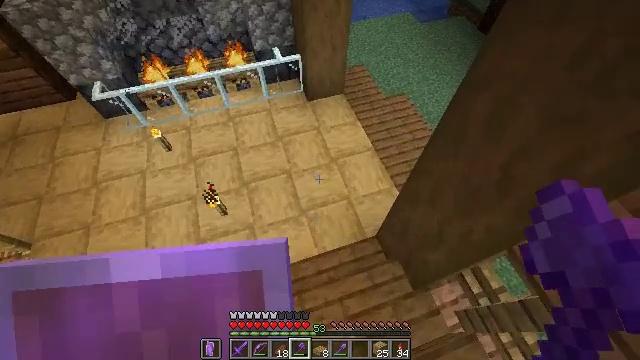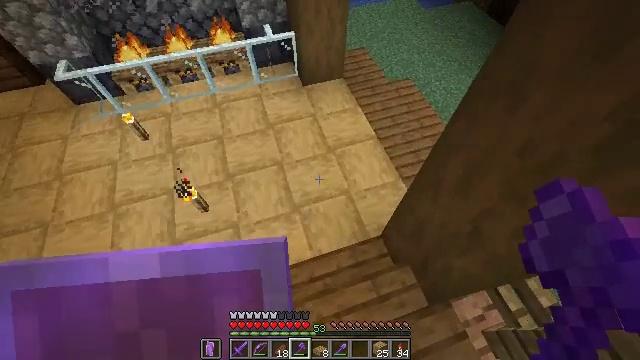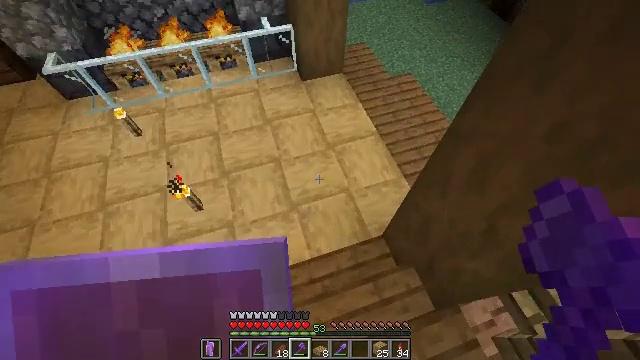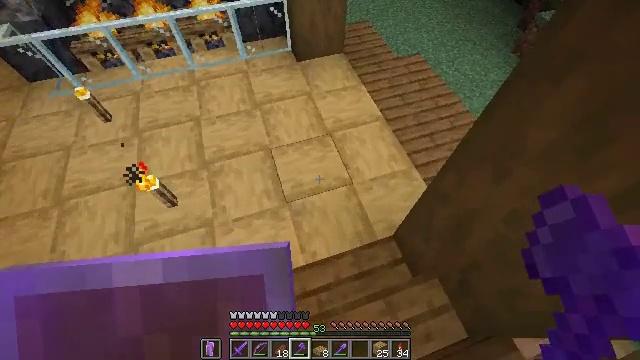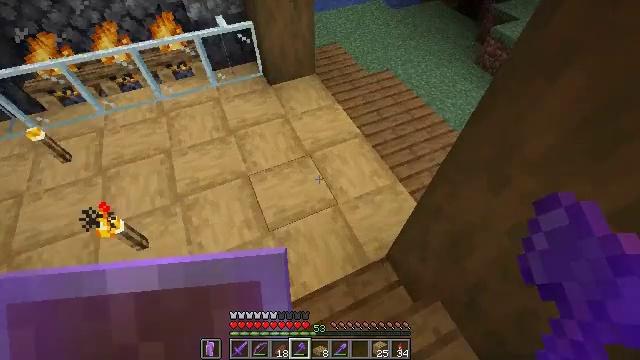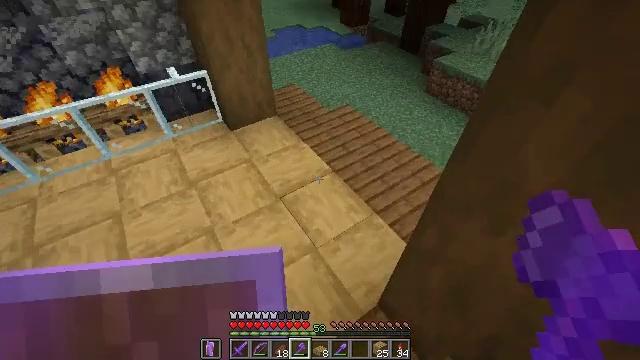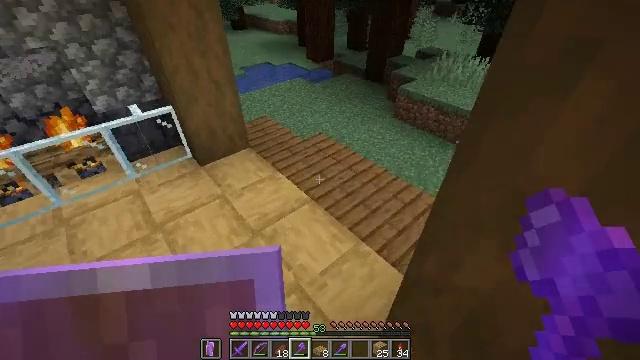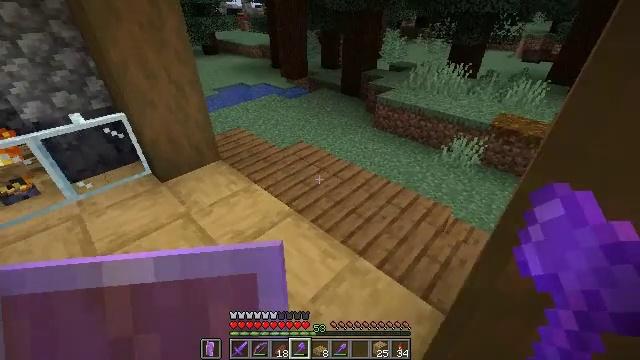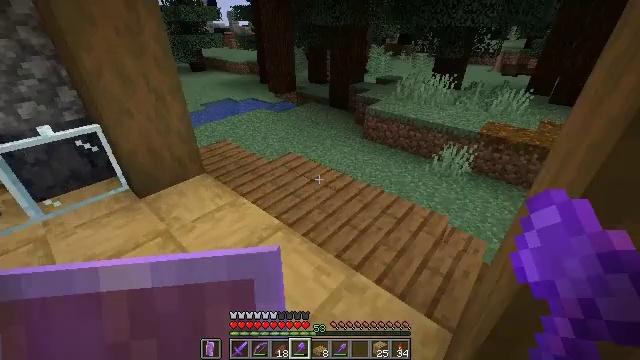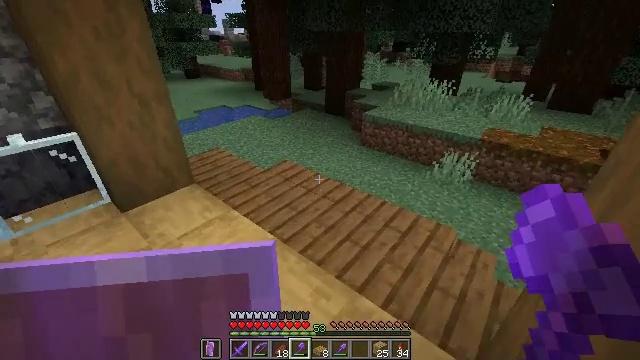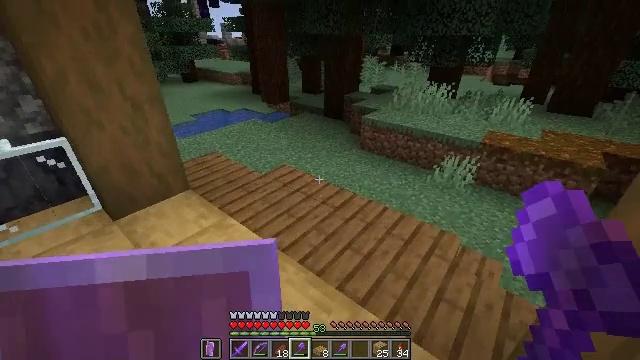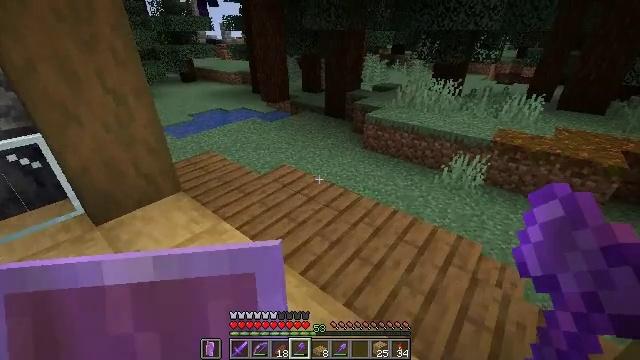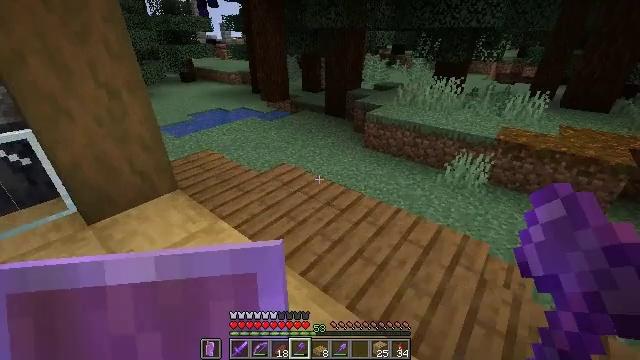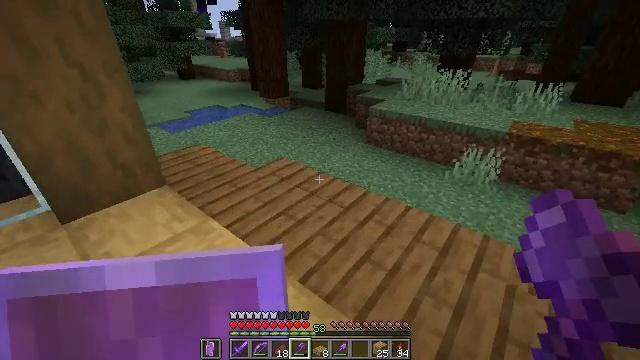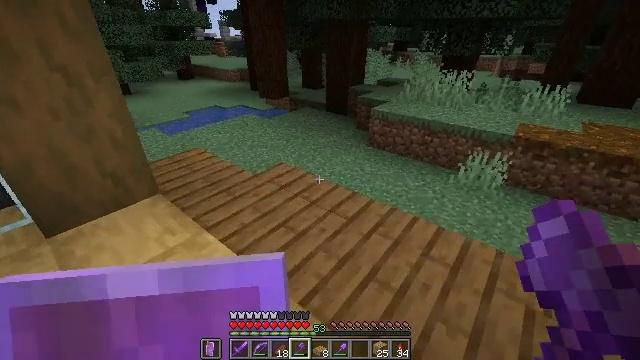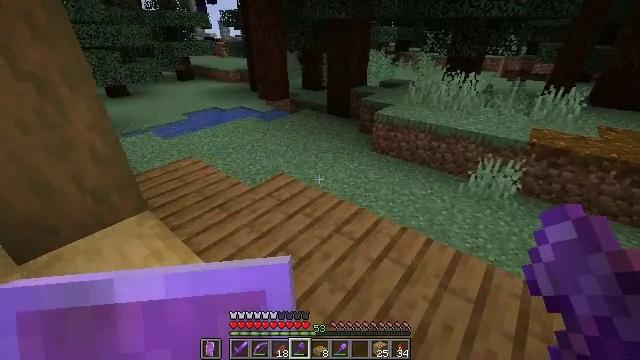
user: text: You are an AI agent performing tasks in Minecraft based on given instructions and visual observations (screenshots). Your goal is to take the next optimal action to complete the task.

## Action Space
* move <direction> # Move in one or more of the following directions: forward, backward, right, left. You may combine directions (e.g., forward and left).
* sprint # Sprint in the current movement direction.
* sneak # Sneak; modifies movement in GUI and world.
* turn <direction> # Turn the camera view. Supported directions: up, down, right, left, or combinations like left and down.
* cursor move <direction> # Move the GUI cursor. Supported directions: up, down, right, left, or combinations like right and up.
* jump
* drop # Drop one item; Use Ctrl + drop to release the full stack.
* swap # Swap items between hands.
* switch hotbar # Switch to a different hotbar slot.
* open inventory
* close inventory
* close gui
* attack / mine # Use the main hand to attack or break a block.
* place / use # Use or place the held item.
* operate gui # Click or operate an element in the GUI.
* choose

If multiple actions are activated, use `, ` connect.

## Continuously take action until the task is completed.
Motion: motion action
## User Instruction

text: Break the grass block.
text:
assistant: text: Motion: move forward
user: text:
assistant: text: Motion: move forward
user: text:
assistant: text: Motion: move forward
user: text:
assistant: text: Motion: move forward, turn right and up
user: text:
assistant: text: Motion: move forward, turn right and up
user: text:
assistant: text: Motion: move forward, turn right and up
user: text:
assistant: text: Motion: move forward, turn right and up
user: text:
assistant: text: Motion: move forward, turn right and up
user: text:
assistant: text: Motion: move forward, turn right and up
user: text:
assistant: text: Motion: move forward
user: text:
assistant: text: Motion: move forward
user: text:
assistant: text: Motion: move forward
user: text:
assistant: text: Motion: move forward
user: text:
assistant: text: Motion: move forward
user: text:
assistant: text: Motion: move forward
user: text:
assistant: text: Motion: move forward, turn left
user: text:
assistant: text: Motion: move forward, turn left
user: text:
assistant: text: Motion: move forward, turn left
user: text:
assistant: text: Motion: move forward, turn left
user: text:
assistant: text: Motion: move forward
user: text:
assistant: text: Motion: move forward, turn left
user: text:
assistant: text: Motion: move forward
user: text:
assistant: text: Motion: move forward, turn left
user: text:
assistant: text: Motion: move forward
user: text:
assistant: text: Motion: move forward
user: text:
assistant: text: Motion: move forward
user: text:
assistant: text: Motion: move forward
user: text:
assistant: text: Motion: move forward, turn left
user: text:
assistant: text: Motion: move forward, turn left
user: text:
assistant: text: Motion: move forward, turn left